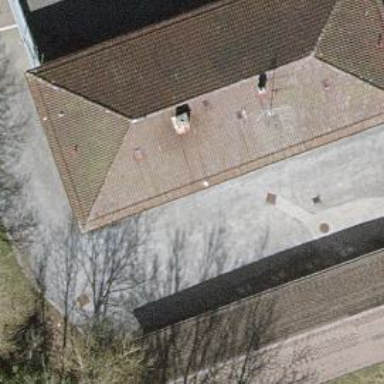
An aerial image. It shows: Government office building housing customs services.